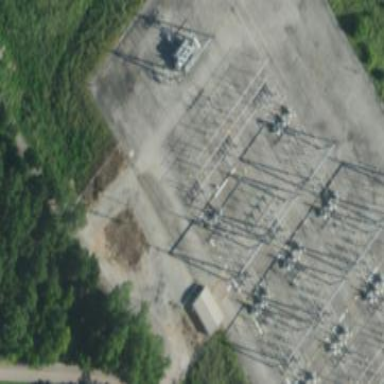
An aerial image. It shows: Power substation.